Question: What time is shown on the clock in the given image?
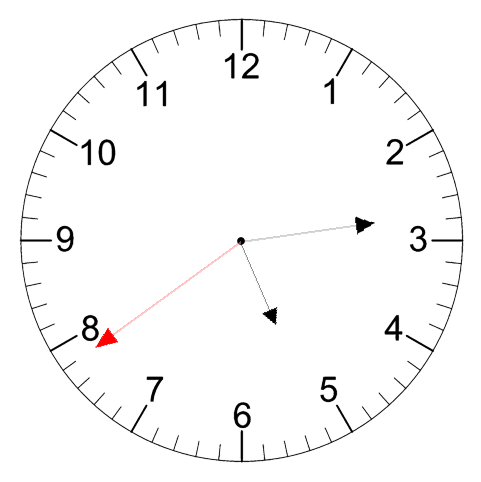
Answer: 05:13:39